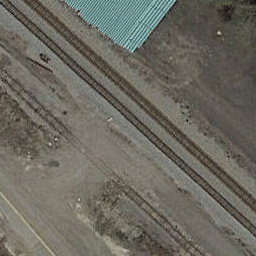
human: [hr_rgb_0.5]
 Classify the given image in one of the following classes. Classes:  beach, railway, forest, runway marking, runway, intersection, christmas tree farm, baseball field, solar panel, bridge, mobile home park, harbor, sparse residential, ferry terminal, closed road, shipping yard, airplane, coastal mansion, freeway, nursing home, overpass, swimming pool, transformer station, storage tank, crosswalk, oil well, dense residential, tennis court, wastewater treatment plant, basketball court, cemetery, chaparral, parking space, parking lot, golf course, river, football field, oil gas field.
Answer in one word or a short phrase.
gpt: railway